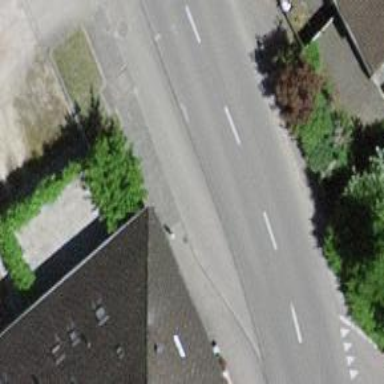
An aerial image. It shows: Bus stop with platform for public transport.